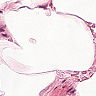
Metastatic tissue present: no